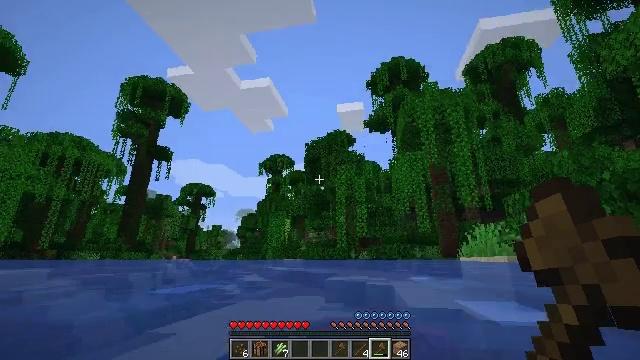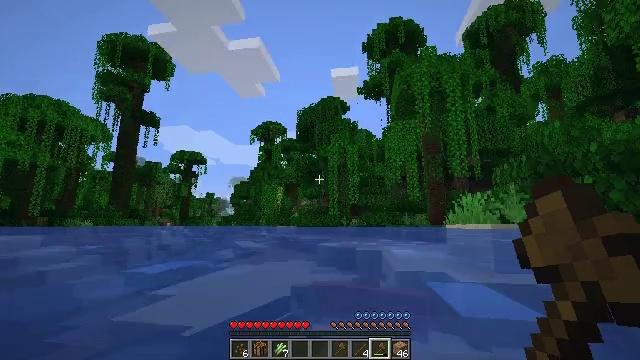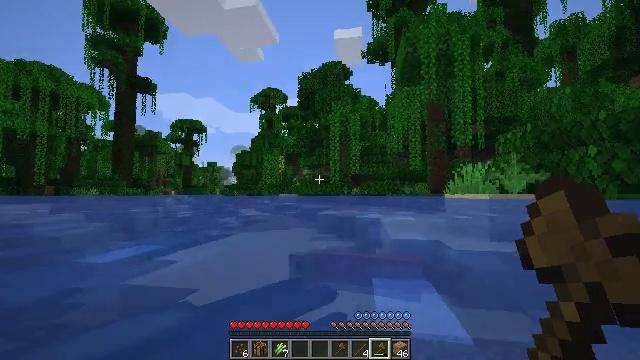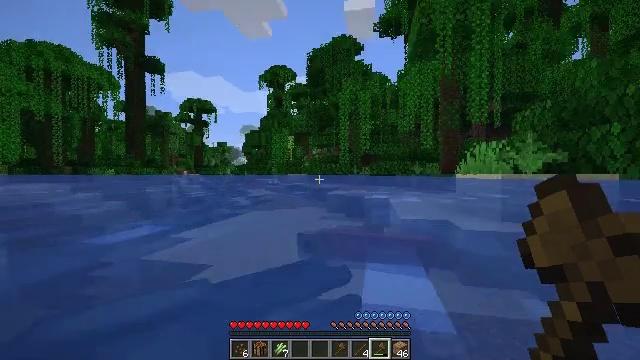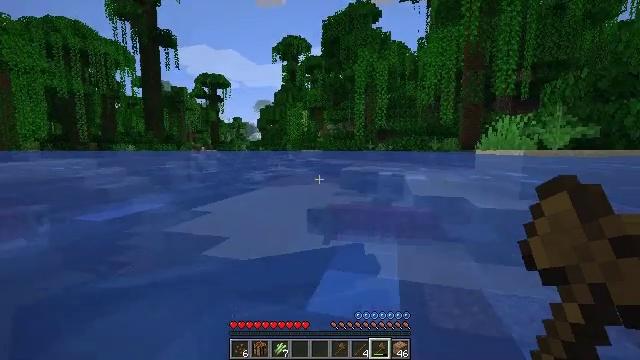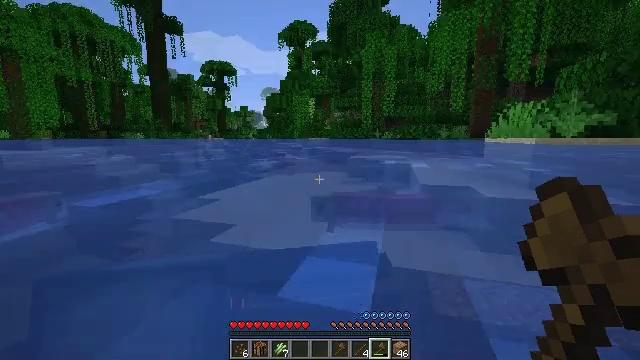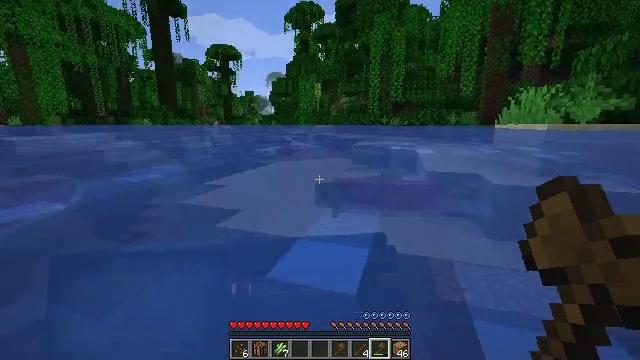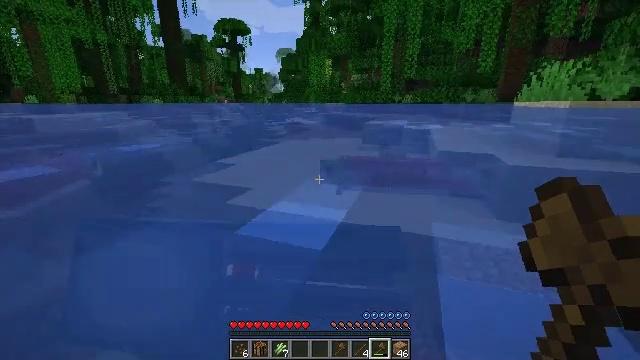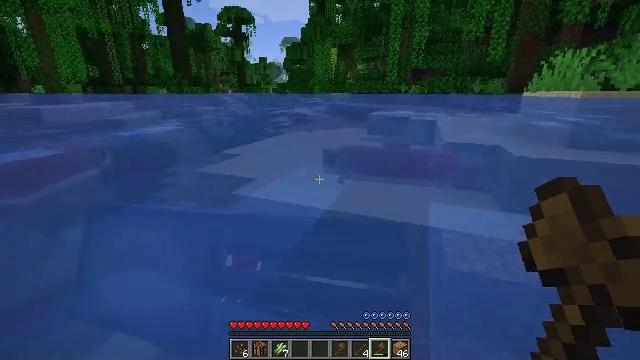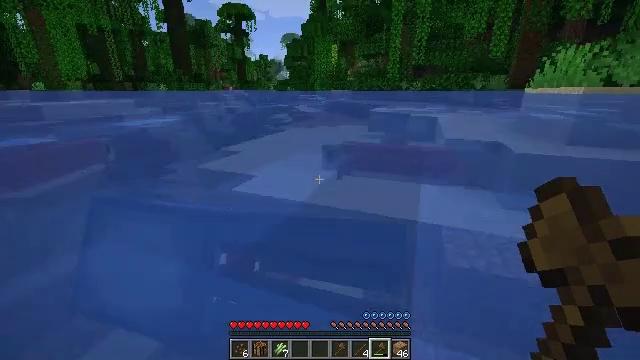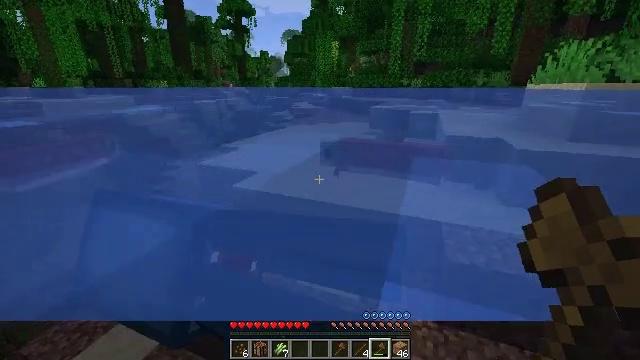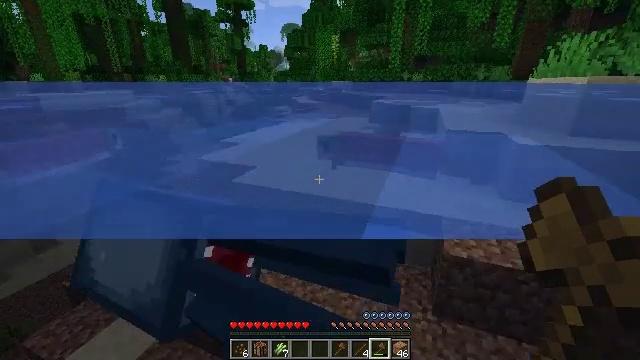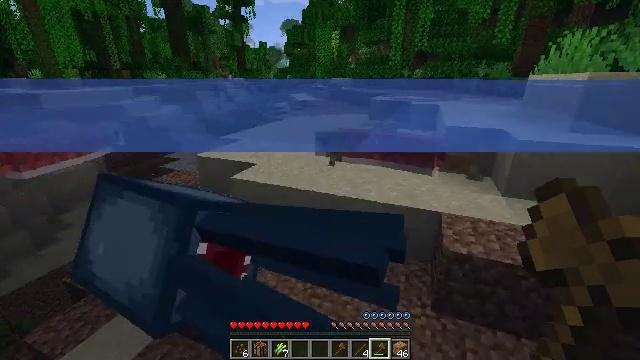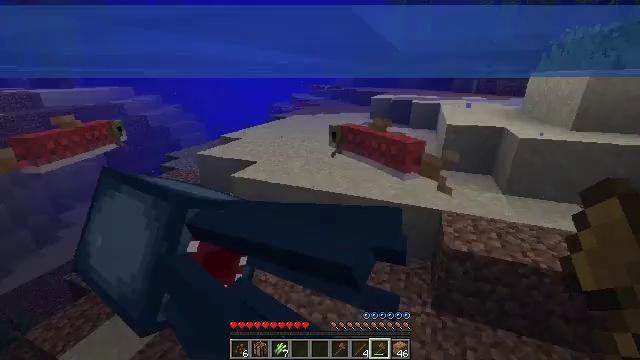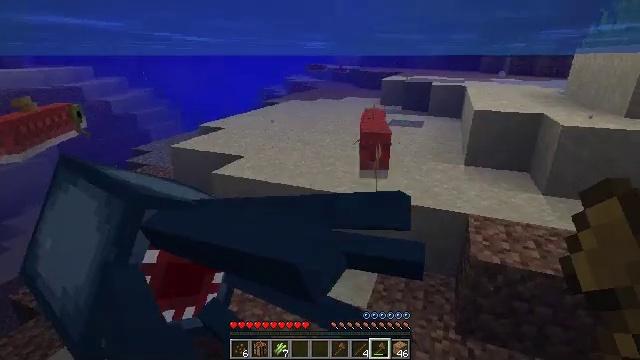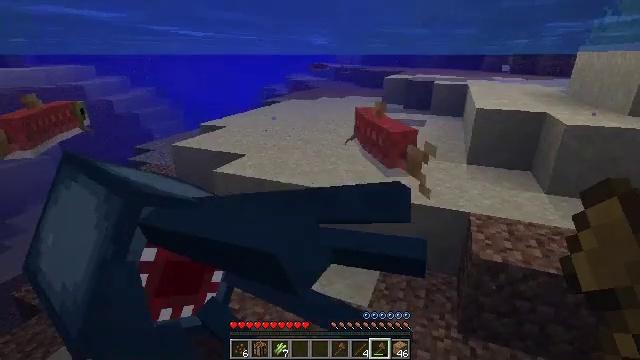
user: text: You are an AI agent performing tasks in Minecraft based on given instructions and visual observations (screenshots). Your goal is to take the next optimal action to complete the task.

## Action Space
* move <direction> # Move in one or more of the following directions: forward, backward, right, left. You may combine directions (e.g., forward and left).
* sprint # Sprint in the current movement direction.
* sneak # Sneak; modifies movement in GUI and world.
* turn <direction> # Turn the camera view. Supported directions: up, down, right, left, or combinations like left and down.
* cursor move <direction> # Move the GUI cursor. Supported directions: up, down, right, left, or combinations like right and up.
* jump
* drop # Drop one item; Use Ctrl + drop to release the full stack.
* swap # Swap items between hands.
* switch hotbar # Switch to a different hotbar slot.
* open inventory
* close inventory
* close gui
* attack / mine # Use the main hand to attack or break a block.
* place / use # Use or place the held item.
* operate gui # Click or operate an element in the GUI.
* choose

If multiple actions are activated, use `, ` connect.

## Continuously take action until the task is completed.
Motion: motion action
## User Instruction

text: Fish and kill the salmon.
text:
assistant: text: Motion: move right, turn right and down
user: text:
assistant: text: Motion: turn down
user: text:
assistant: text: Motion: turn left and down
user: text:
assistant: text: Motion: turn left and down
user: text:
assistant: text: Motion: turn left and down
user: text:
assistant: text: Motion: turn left and down
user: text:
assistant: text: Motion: turn left and down
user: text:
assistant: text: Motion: turn left and down
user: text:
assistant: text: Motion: no_op
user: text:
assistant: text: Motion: no_op
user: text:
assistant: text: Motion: turn down
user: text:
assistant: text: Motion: no_op
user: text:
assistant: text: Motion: no_op
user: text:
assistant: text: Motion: no_op
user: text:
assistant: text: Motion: no_op
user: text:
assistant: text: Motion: no_op
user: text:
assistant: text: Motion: turn up
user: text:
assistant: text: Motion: move forward, turn up
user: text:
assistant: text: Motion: move forward, turn up
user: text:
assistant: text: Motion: move forward
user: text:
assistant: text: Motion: move forward
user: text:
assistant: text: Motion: move forward, turn right
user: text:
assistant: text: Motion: move forward
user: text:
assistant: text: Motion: move forward
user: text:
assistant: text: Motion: move forward and move right
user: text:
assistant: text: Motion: move forward and move right
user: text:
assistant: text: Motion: move forward and move right, turn left and down
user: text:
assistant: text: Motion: move forward and move right, turn left and down
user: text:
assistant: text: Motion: move forward and move right, turn left and down
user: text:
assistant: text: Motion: move forward and move right, turn left and down